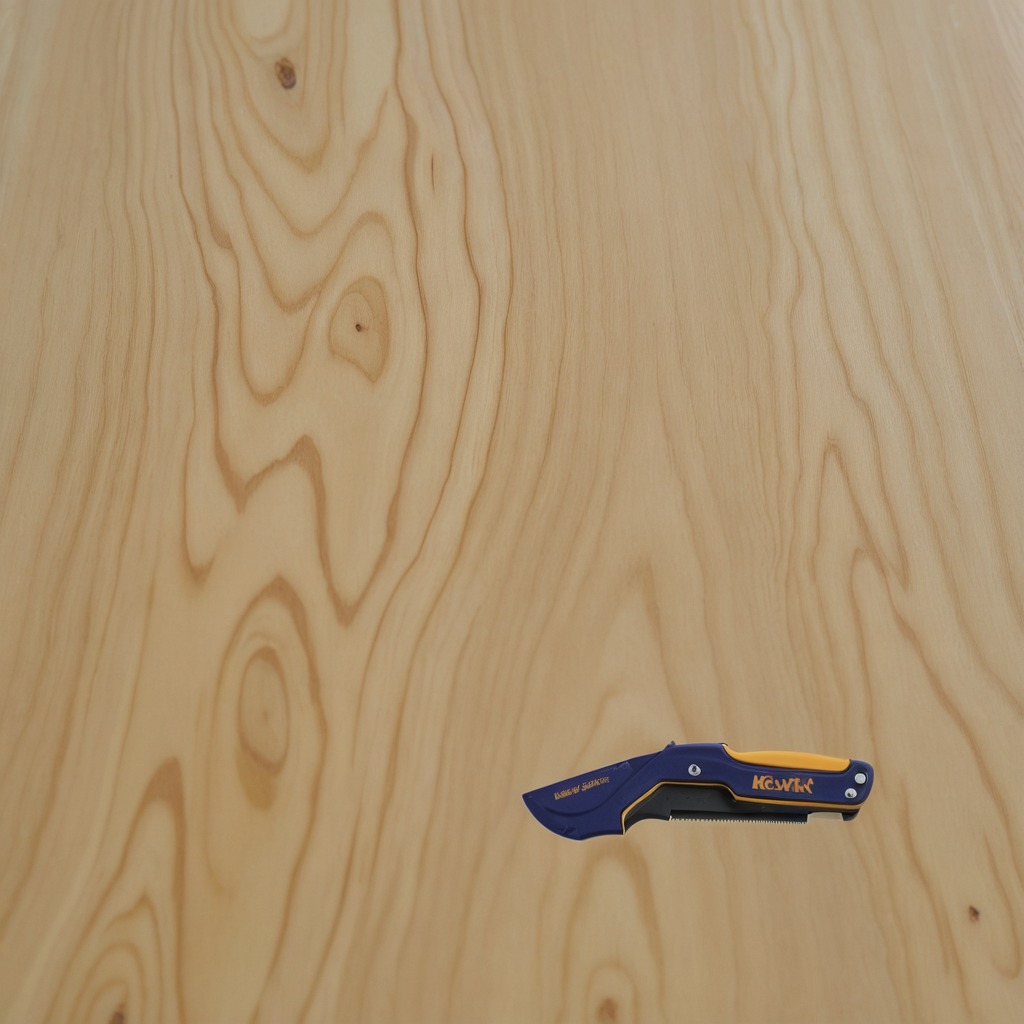
A utility knife lying on the plywood surface in a paint workshop lit by afternoon window light.